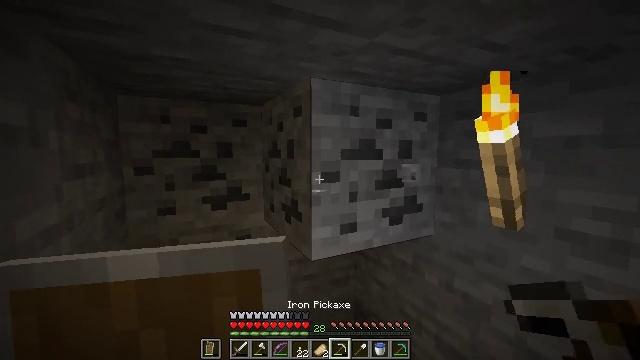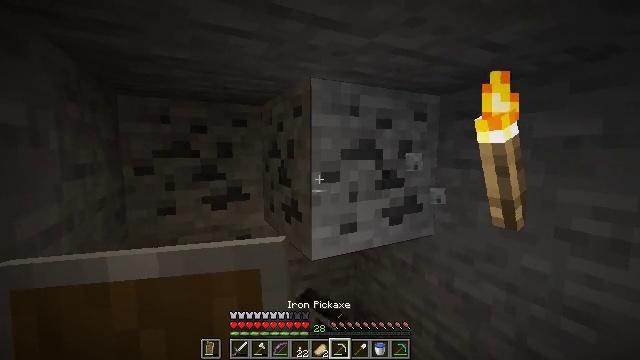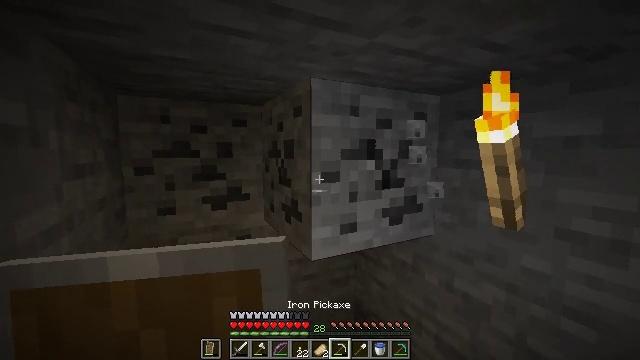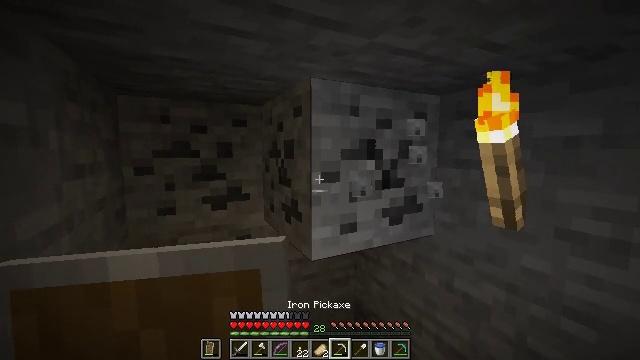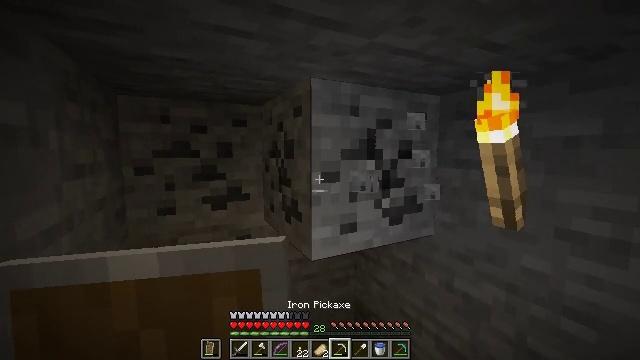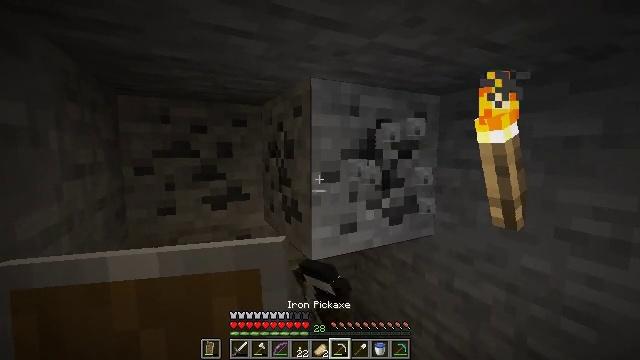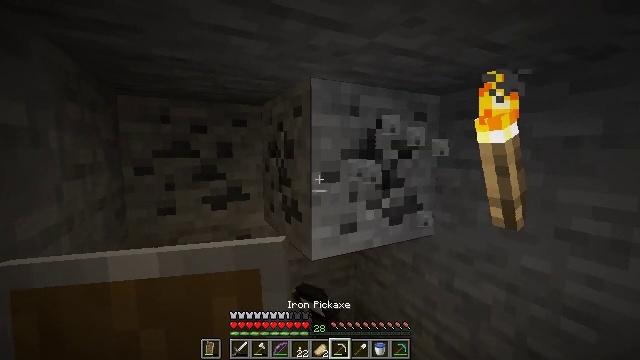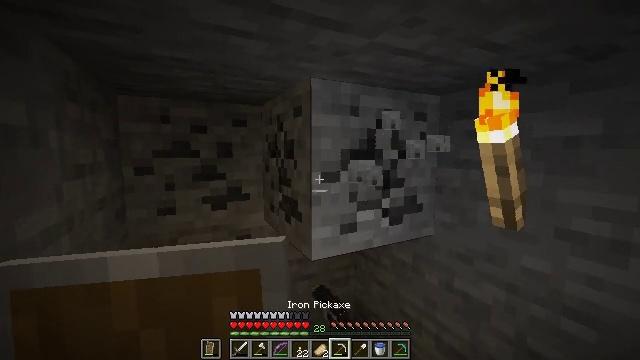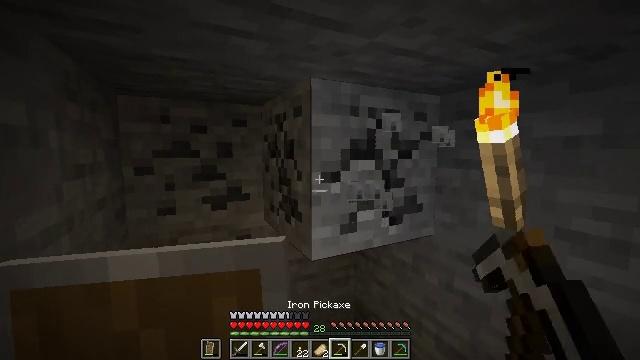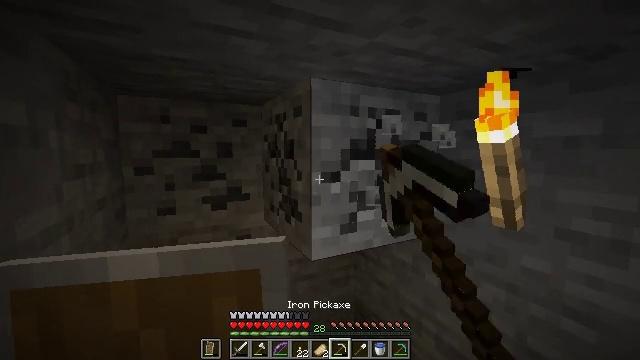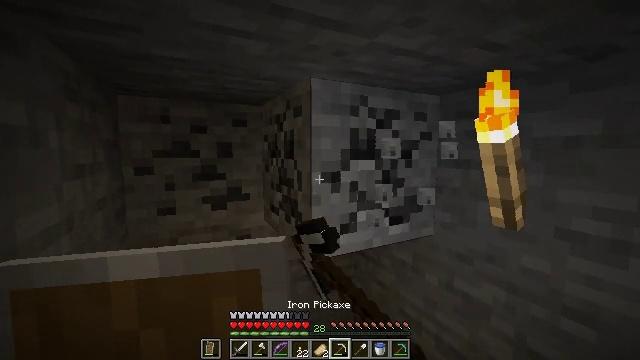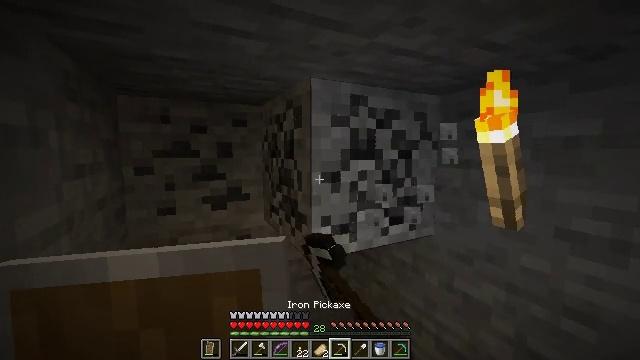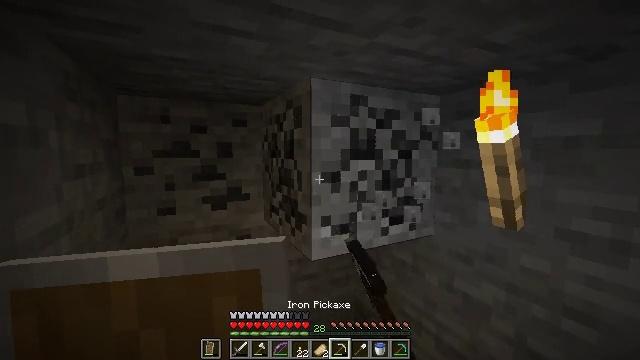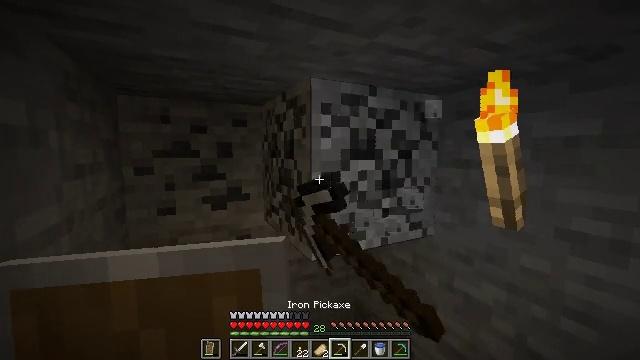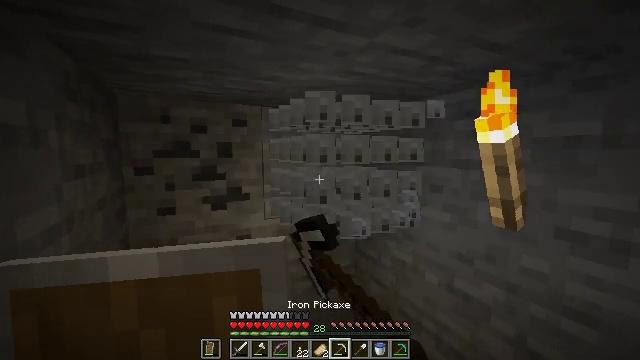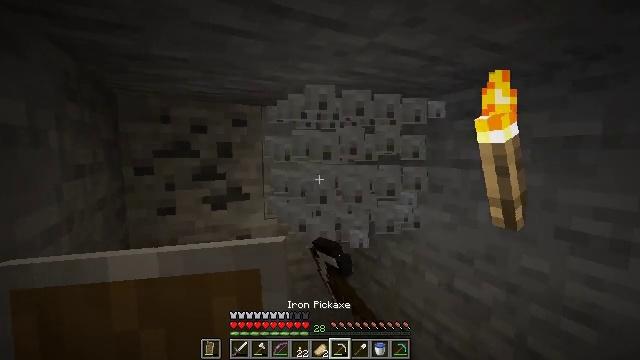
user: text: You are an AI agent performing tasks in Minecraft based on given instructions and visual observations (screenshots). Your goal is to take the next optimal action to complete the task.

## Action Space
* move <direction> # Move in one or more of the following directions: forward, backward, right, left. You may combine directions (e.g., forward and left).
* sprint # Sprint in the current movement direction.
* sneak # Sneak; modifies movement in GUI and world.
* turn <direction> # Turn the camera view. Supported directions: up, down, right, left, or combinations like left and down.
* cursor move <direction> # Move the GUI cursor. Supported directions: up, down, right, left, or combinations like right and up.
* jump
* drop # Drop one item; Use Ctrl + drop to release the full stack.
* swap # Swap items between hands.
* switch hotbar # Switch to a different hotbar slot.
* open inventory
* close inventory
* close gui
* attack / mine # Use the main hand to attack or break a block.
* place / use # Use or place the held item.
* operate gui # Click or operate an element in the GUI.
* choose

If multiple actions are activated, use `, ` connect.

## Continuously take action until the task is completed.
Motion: motion action
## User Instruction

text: Find and mine the coal ore.
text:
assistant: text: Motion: attack / mine
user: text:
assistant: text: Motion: attack / mine
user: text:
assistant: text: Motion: attack / mine
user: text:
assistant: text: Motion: attack / mine
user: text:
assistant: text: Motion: attack / mine
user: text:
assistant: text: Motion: attack / mine
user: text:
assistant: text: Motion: attack / mine
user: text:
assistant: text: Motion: attack / mine
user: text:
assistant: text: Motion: attack / mine
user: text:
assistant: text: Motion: attack / mine
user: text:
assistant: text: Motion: attack / mine
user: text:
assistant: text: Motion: attack / mine
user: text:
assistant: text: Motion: attack / mine
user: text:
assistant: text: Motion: attack / mine
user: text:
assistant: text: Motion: attack / mine
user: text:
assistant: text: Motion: turn left, attack / mine
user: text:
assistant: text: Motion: move forward, turn left, attack / mine
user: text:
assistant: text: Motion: move forward, turn left, attack / mine
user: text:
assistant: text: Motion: move forward, turn left, attack / mine
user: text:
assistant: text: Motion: move forward, turn left, attack / mine
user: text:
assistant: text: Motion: turn left, attack / mine
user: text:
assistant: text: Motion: attack / mine
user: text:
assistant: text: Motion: attack / mine
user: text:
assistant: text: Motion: attack / mine
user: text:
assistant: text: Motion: attack / mine
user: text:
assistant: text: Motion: attack / mine
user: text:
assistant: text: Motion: attack / mine
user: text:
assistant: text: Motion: attack / mine
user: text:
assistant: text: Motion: attack / mine
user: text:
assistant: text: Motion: attack / mine